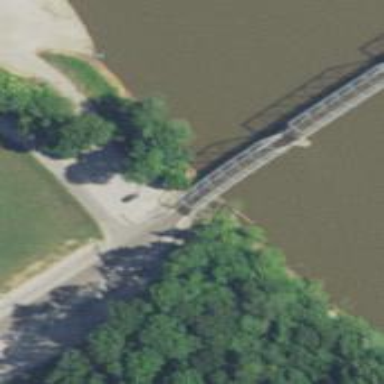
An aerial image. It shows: Tertiary road on asphalt surface on bridge.